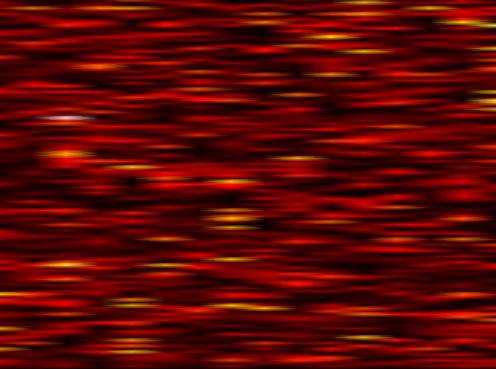
Label: UFMC